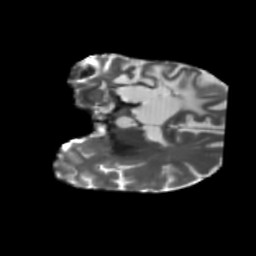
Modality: T2w
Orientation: coronal
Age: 57
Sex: male
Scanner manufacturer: siemens
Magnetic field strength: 3 T
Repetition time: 5.25 s
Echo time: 0.08 s